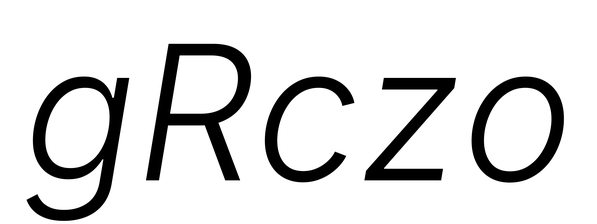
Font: Inter-Italic_Light_Italic